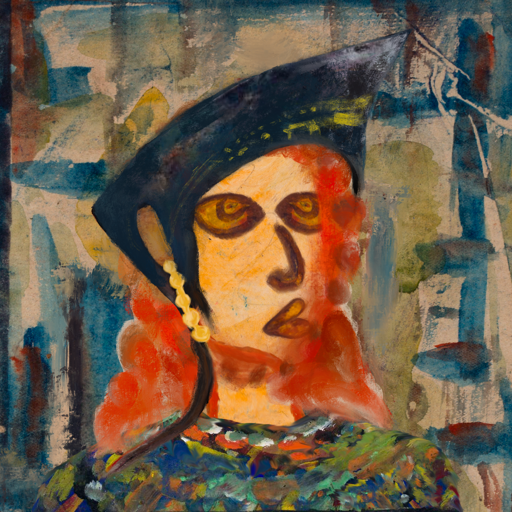
Background: Orphan, Head And Neck Side: Experience, Face Side: Comrade, Bust: An_Impression, Hair Side: Rupkatha, Head Accessory: Irani, Second Necklace: Blank, Necklace: Blank, Baby: Blank